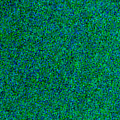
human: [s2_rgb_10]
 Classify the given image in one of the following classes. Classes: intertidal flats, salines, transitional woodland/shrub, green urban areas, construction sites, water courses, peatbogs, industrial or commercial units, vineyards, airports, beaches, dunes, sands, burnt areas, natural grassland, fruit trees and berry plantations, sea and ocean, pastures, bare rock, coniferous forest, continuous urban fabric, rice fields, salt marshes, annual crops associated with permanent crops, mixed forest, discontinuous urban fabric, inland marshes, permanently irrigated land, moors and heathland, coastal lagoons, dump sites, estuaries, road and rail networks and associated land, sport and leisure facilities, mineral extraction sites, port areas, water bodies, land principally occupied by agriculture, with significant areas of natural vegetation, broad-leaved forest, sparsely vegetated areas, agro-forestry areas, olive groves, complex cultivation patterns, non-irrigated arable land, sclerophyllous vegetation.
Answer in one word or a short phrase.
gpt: sea and ocean